Question:
I am using Twitter Bootstrap and I am having a hard time the aligning some icons with labels when they are inside an accordion.
What I have achieved so far is supplied below, but I wanted the 3 icons on the left with equal spacing and the label on the right.
Also, I want to change the first icon (icon-chevron-down) to (icon-chevron-up) when the collapseOne is shown.
Here is some demo html:
'''
<div class="accordion" id="accordion2">
<div class="accordion-group">
<div class="accordion-heading">
<table>
<tr>
<td>
<div class="clearfix"></div>
</td>
<td>
<label title="link ![enter image description here][2]1">link1</label>
</td>
<td>
<a class="accordion-toggle" data-toggle="collapse" data-parent="#accordion2" href="#collapseOne"><i class="icon-chevron-down"></i></a>
</td>
<td>
<a href="#"><i class="icon-edit"></i></a>
</td>
<td>
<a href="#"><i class="icon-trash"></i></a>
</td>
<tr>
</table>
</div>
<div id="collapseOne" class="accordion-body collapse" style="height: 0px; ">
<div class="accordion-inner">
This is link 1
</div>
</div>
</div>
<div class="accordion-group">
<div class="accordion-heading">
<table>
<tr>
<td>
<div class="clearfix"></div>
</td>
<td>
<label title="link 2">link2</label>
</td>
<td>
<a class="accordion-toggle" data-toggle="collapse" data-parent="#accordion2" href="#collapseOne"><i class="icon-chevron-down"></i></a>
</td>
<td>
<a href="#"><i class="icon-edit"></i></a>
</td>
<td>
<a href="#"><i class="icon-trash"></i></a>
</td>
<tr>
</table>
</div>
<div id="collapseOne" class="accordion-body collapse" style="height: 0px; ">
<div class="accordion-inner">
This is link 2
</div>
</div>
</div>
<div class="accordion-group">
<div class="accordion-heading">
<table>
<tr>
<td>
<div class="clearfix"></div>
</td>
<td>
<label title="link 3">link3</label>
</td>
<td>
<a class="accordion-toggle" data-toggle="collapse" data-parent="#accordion2" href="#collapseOne"><i class="icon-chevron-down"></i></a>
</td>
<td>
<a href="#"><i class="icon-edit"></i></a>
</td>
<td>
<a href="#"><i class="icon-trash"></i></a>
</td>
<tr>
</table>
</div>
<div id="collapseOne" class="accordion-body collapse" style="height: 0px; ">
<div class="accordion-inner">
This is link 1
</div>
</div>
</div>
</div>
'''
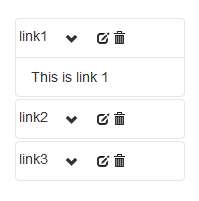
Answer: The neat way to use will be like below : Jsfiddle <URL>
'''
<div class="accordion-heading">
<a class="accordion-toggle" data-toggle="collapse" data-parent="#accordion2"
href="#collapseOne"><i class="icon-home"></i> Heading <i class="icon-chevron-down"></i> <i class="icon-edit"></i><i class="icon-trash"></i></a>
</div>
'''
To pull the icons right(as per your comment) you can do following :
'''
<a class="accordion-toggle" data-toggle="collapse" data-parent="#accordion2"
href="#collapseOne"><i class="icon-home"></i> Heading<span class="pull-right"><i class=" icon-chevron-up"></i> <i class="icon-edit "></i><i class="icon-trash"></i></span></a>
'''
As you have mentioned in your comment that, your headings are of variable length ,put the span out of the a tag , see below:
'''
<div class="accordion-heading">
<a class="accordion-toggle" data-toggle="collapse" data-parent="#accordion2"
href="#collapseOne"><i class="icon-home"></i> Headinghjhkjhjkhkjhkjhkjhkjhkjhkjhjkhkjhjkhkjhjkhjk</a>
<span class="ico-pull pull-right"><i class=" icon-chevron-up"></i> <i class="icon-edit "></i><i class="icon-trash"></i>
</span>
</div>
'''
Than use the following css :
'''
.accordion-heading > a {
width:8em;
white-space:nowrap;
overflow:hidden;
text-overflow:ellipsis;
}
.accordion-heading > span {
margin-right:20px;
margin-top:-28px;
}
'''